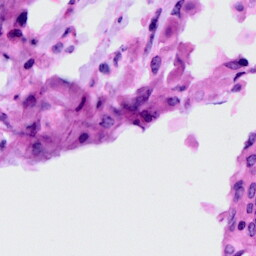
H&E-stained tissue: Cervix